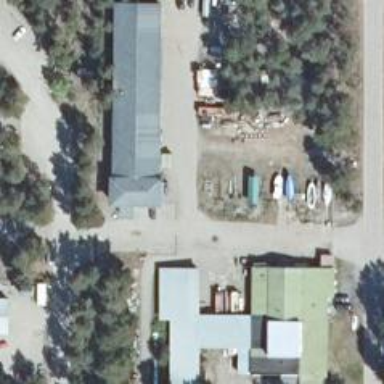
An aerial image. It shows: Warehouse located next to sports center.